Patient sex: M
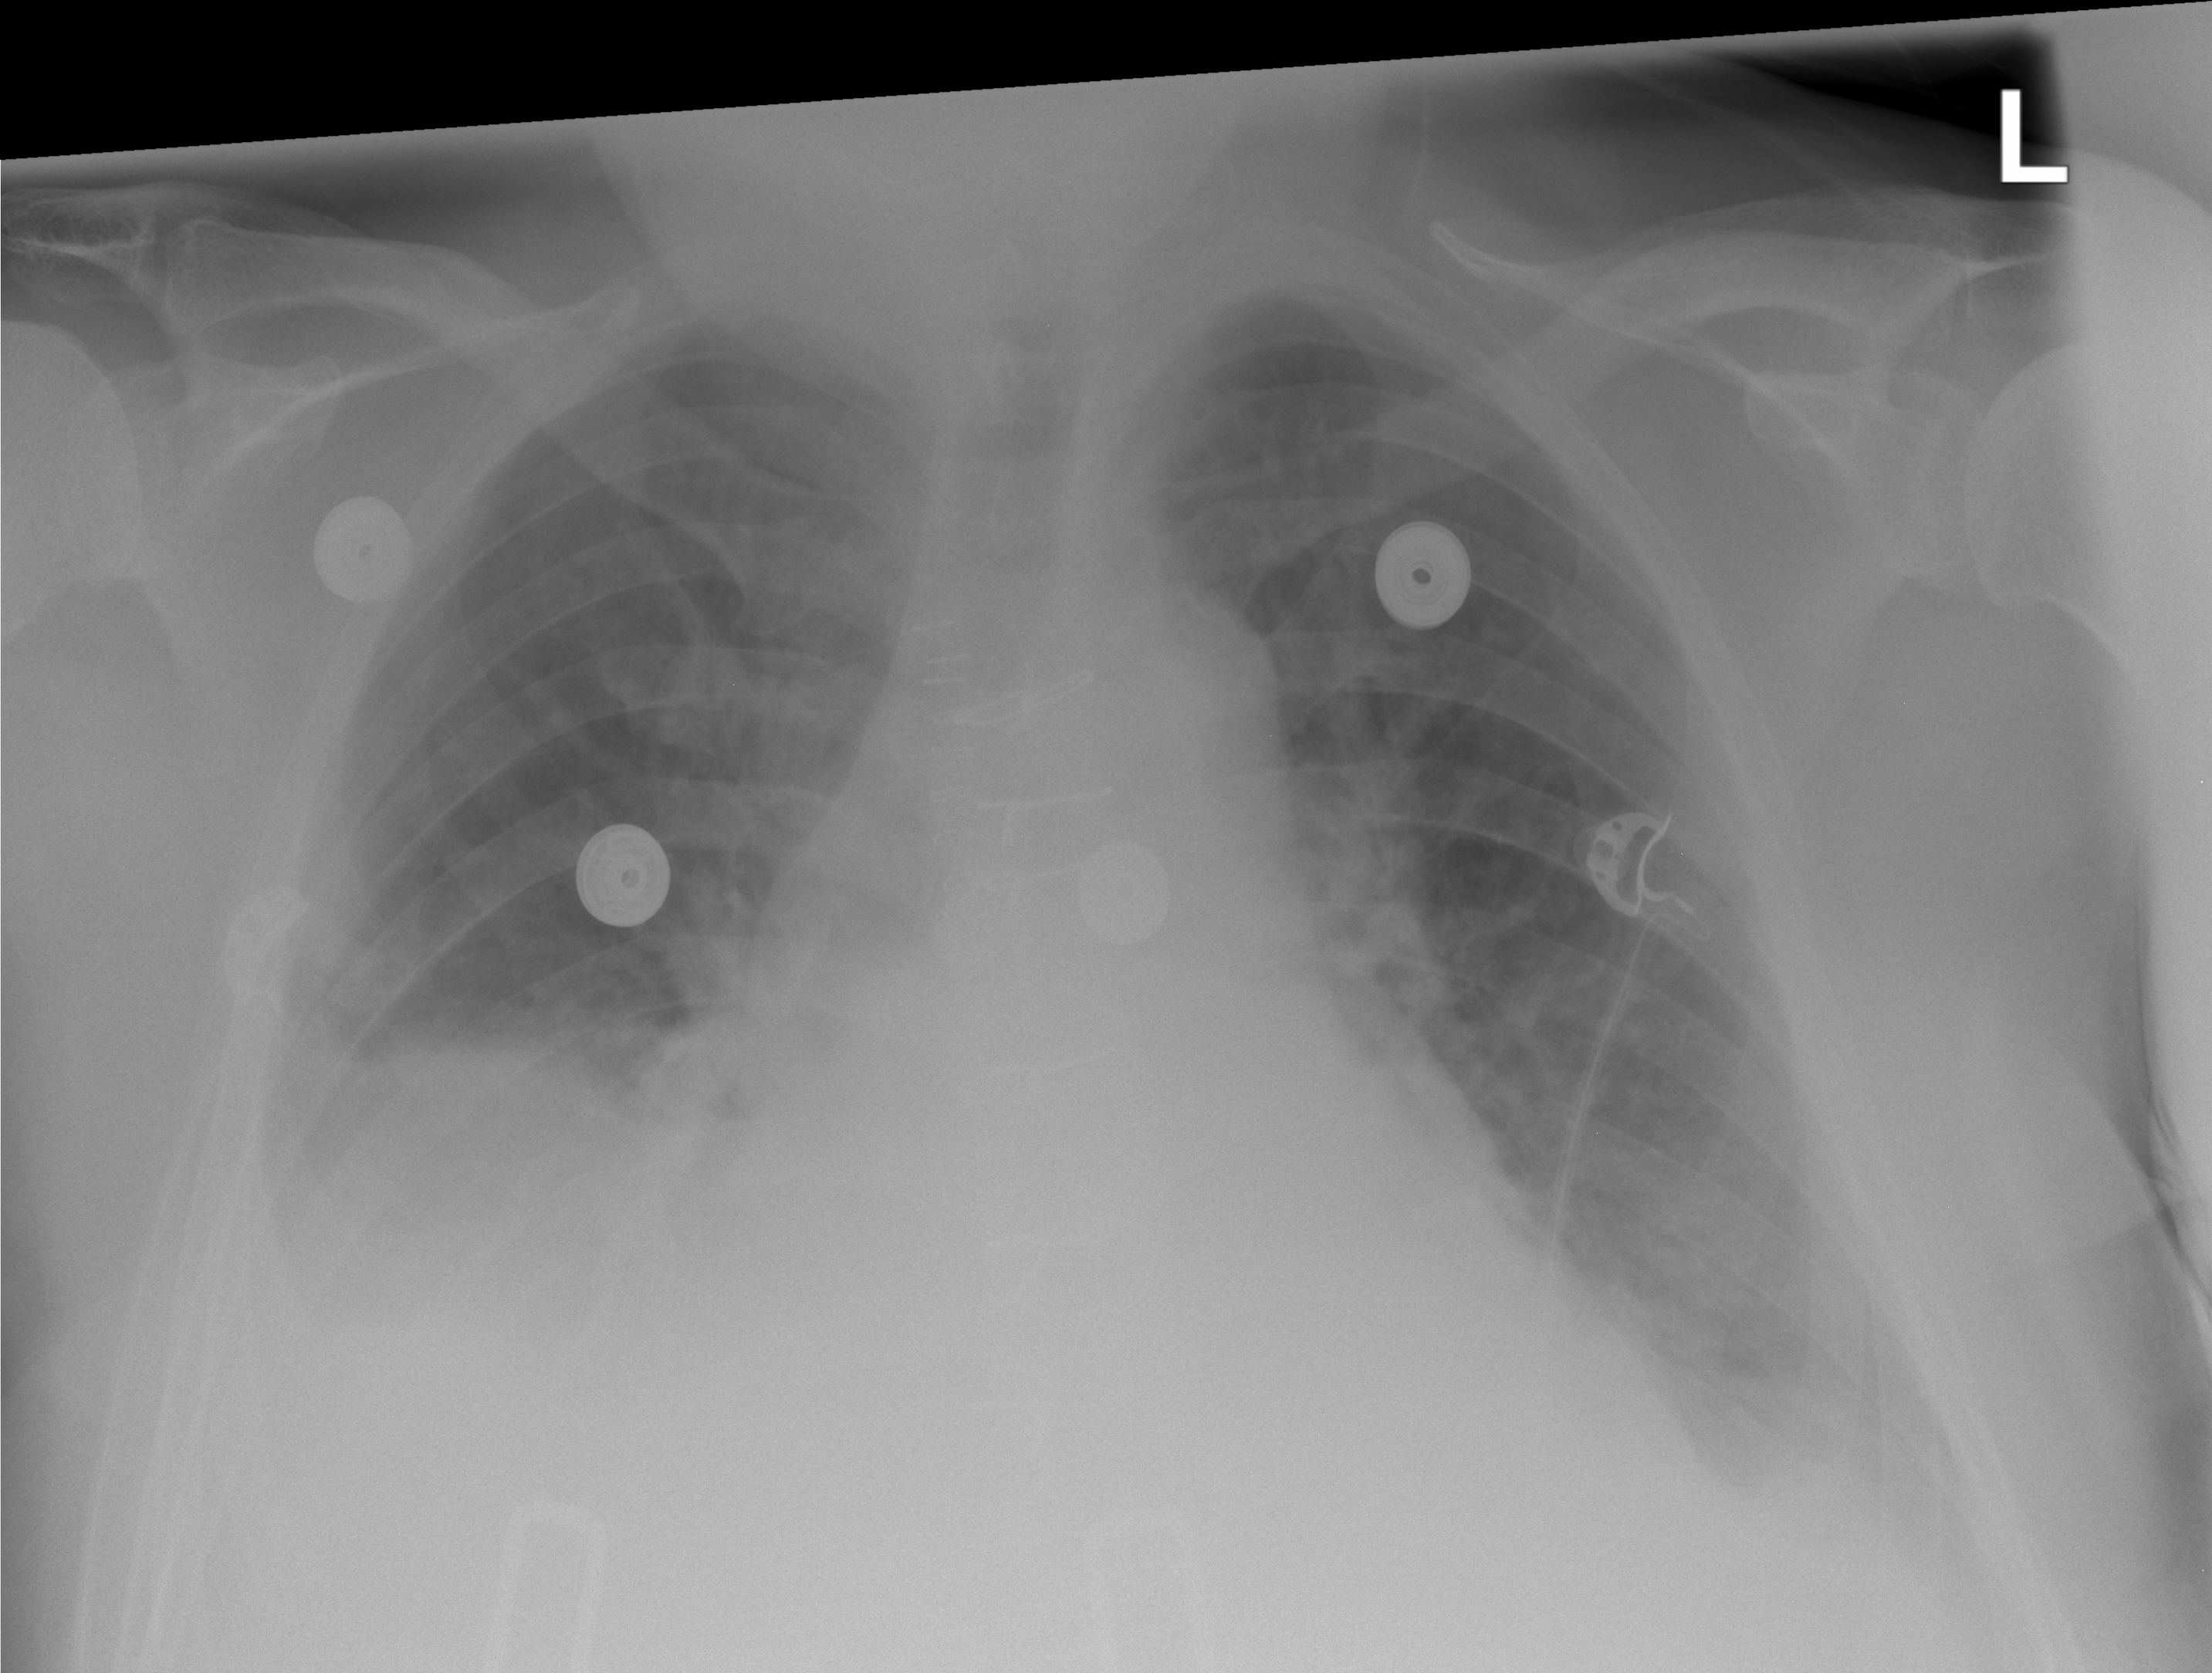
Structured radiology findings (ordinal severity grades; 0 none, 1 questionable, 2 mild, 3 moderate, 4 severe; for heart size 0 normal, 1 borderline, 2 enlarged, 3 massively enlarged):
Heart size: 0
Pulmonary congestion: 2
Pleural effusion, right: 3
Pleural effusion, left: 2
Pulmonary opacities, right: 1
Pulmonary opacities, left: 2
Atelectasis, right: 3
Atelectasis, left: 2